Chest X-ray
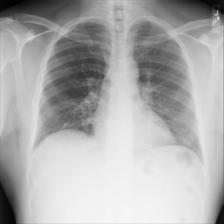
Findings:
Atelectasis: negative
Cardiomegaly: negative
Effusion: negative
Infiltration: negative
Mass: negative
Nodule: negative
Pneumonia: negative
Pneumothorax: negative
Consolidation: negative
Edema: negative
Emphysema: negative
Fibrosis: negative
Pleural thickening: negative
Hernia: negative